Question: I have a combo box in Access and it contains a list of the field names from one of my tables. However, it is unordered and I don't know how to order it when field names is selected as its source. How can I order this alphabetically?
To clarify here are the settings I'm using in the properties menu.

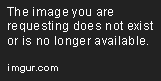
Answer: I don't think there is a straightforward way to do this.
If the column names aren't going to change, then of course you could copy them to out to excel, sort them and add them back into the combobox as a value list (instead of field list).
If you want a solution that avoids hardcoding the fields, all I can think of is to change the combobox Row Source Type to Table/Query, and set it to a temporrary table. At time of loading the form then pre-populate the temporary table with the field names of the table, using <URL> of the table
Bit of a horrible hack, though.